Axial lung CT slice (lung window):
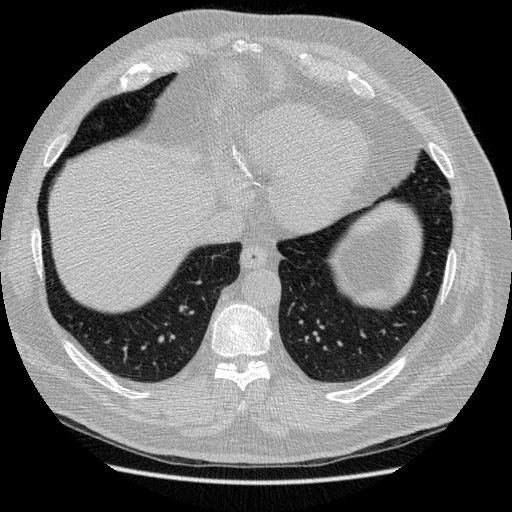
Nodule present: no